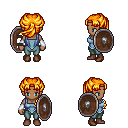
a pixel art fantasy rpg character, female body template, human, dark skin, blue vest, teal pants, light blonde princess hairstyle, white cloth bracers, brown shoes, shield, four views (front, back, left, right), 2x2 character sprite sheet, small pixel art, hard edges, no anti-aliasing